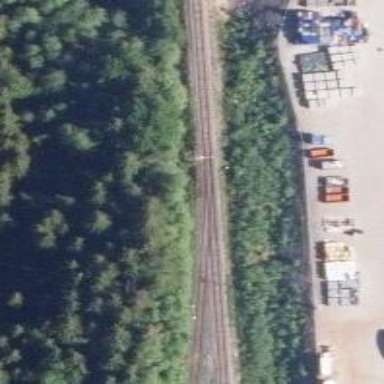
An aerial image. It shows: Railway signal.